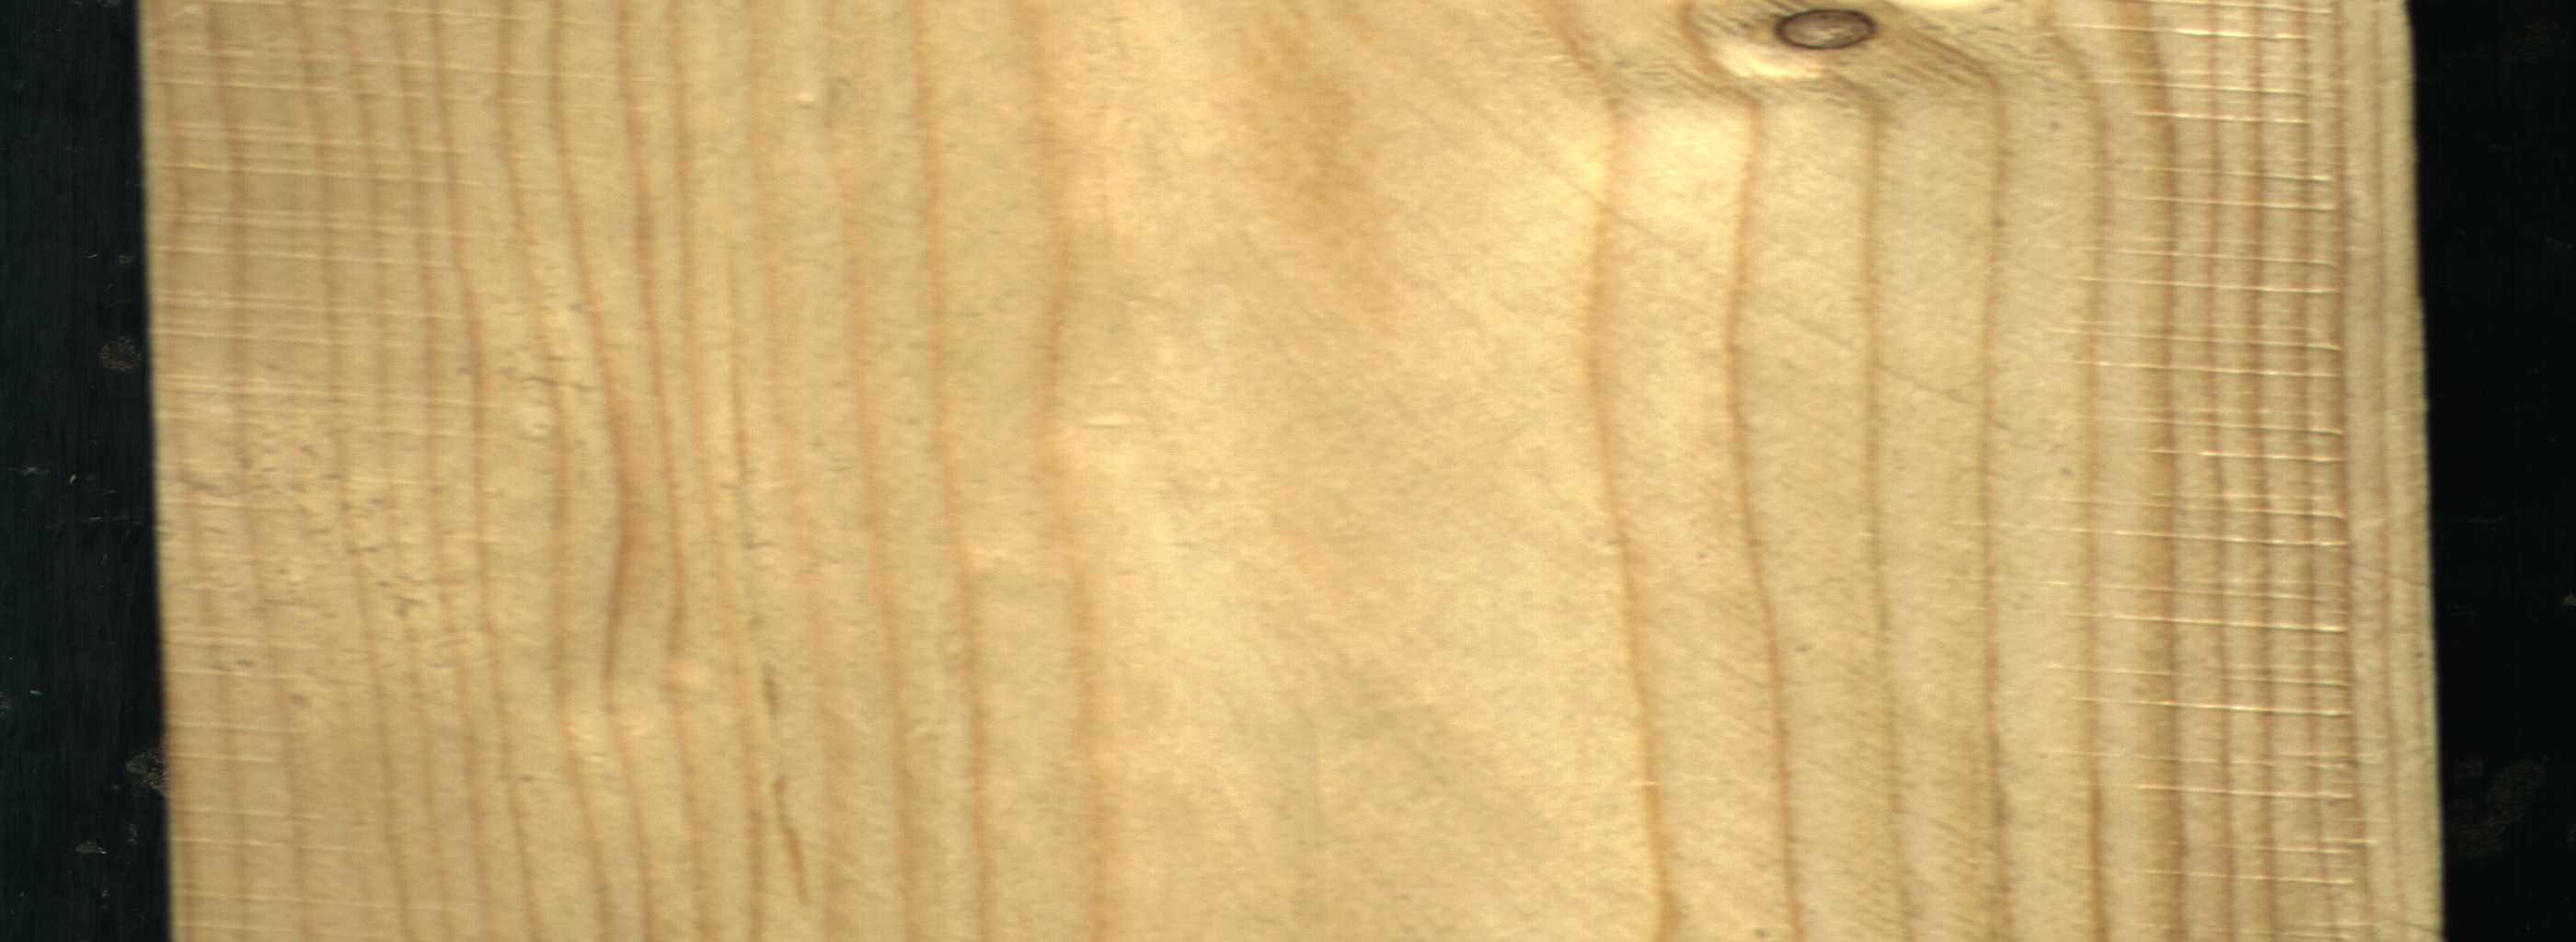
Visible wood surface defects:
Dead_Knot